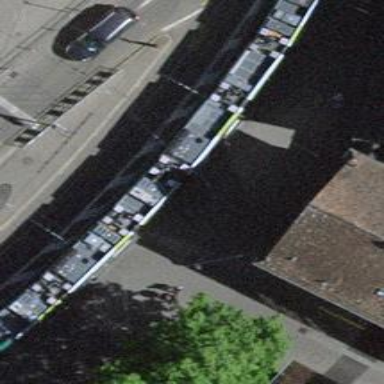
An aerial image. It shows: Tram stop with public transport connection.